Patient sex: F
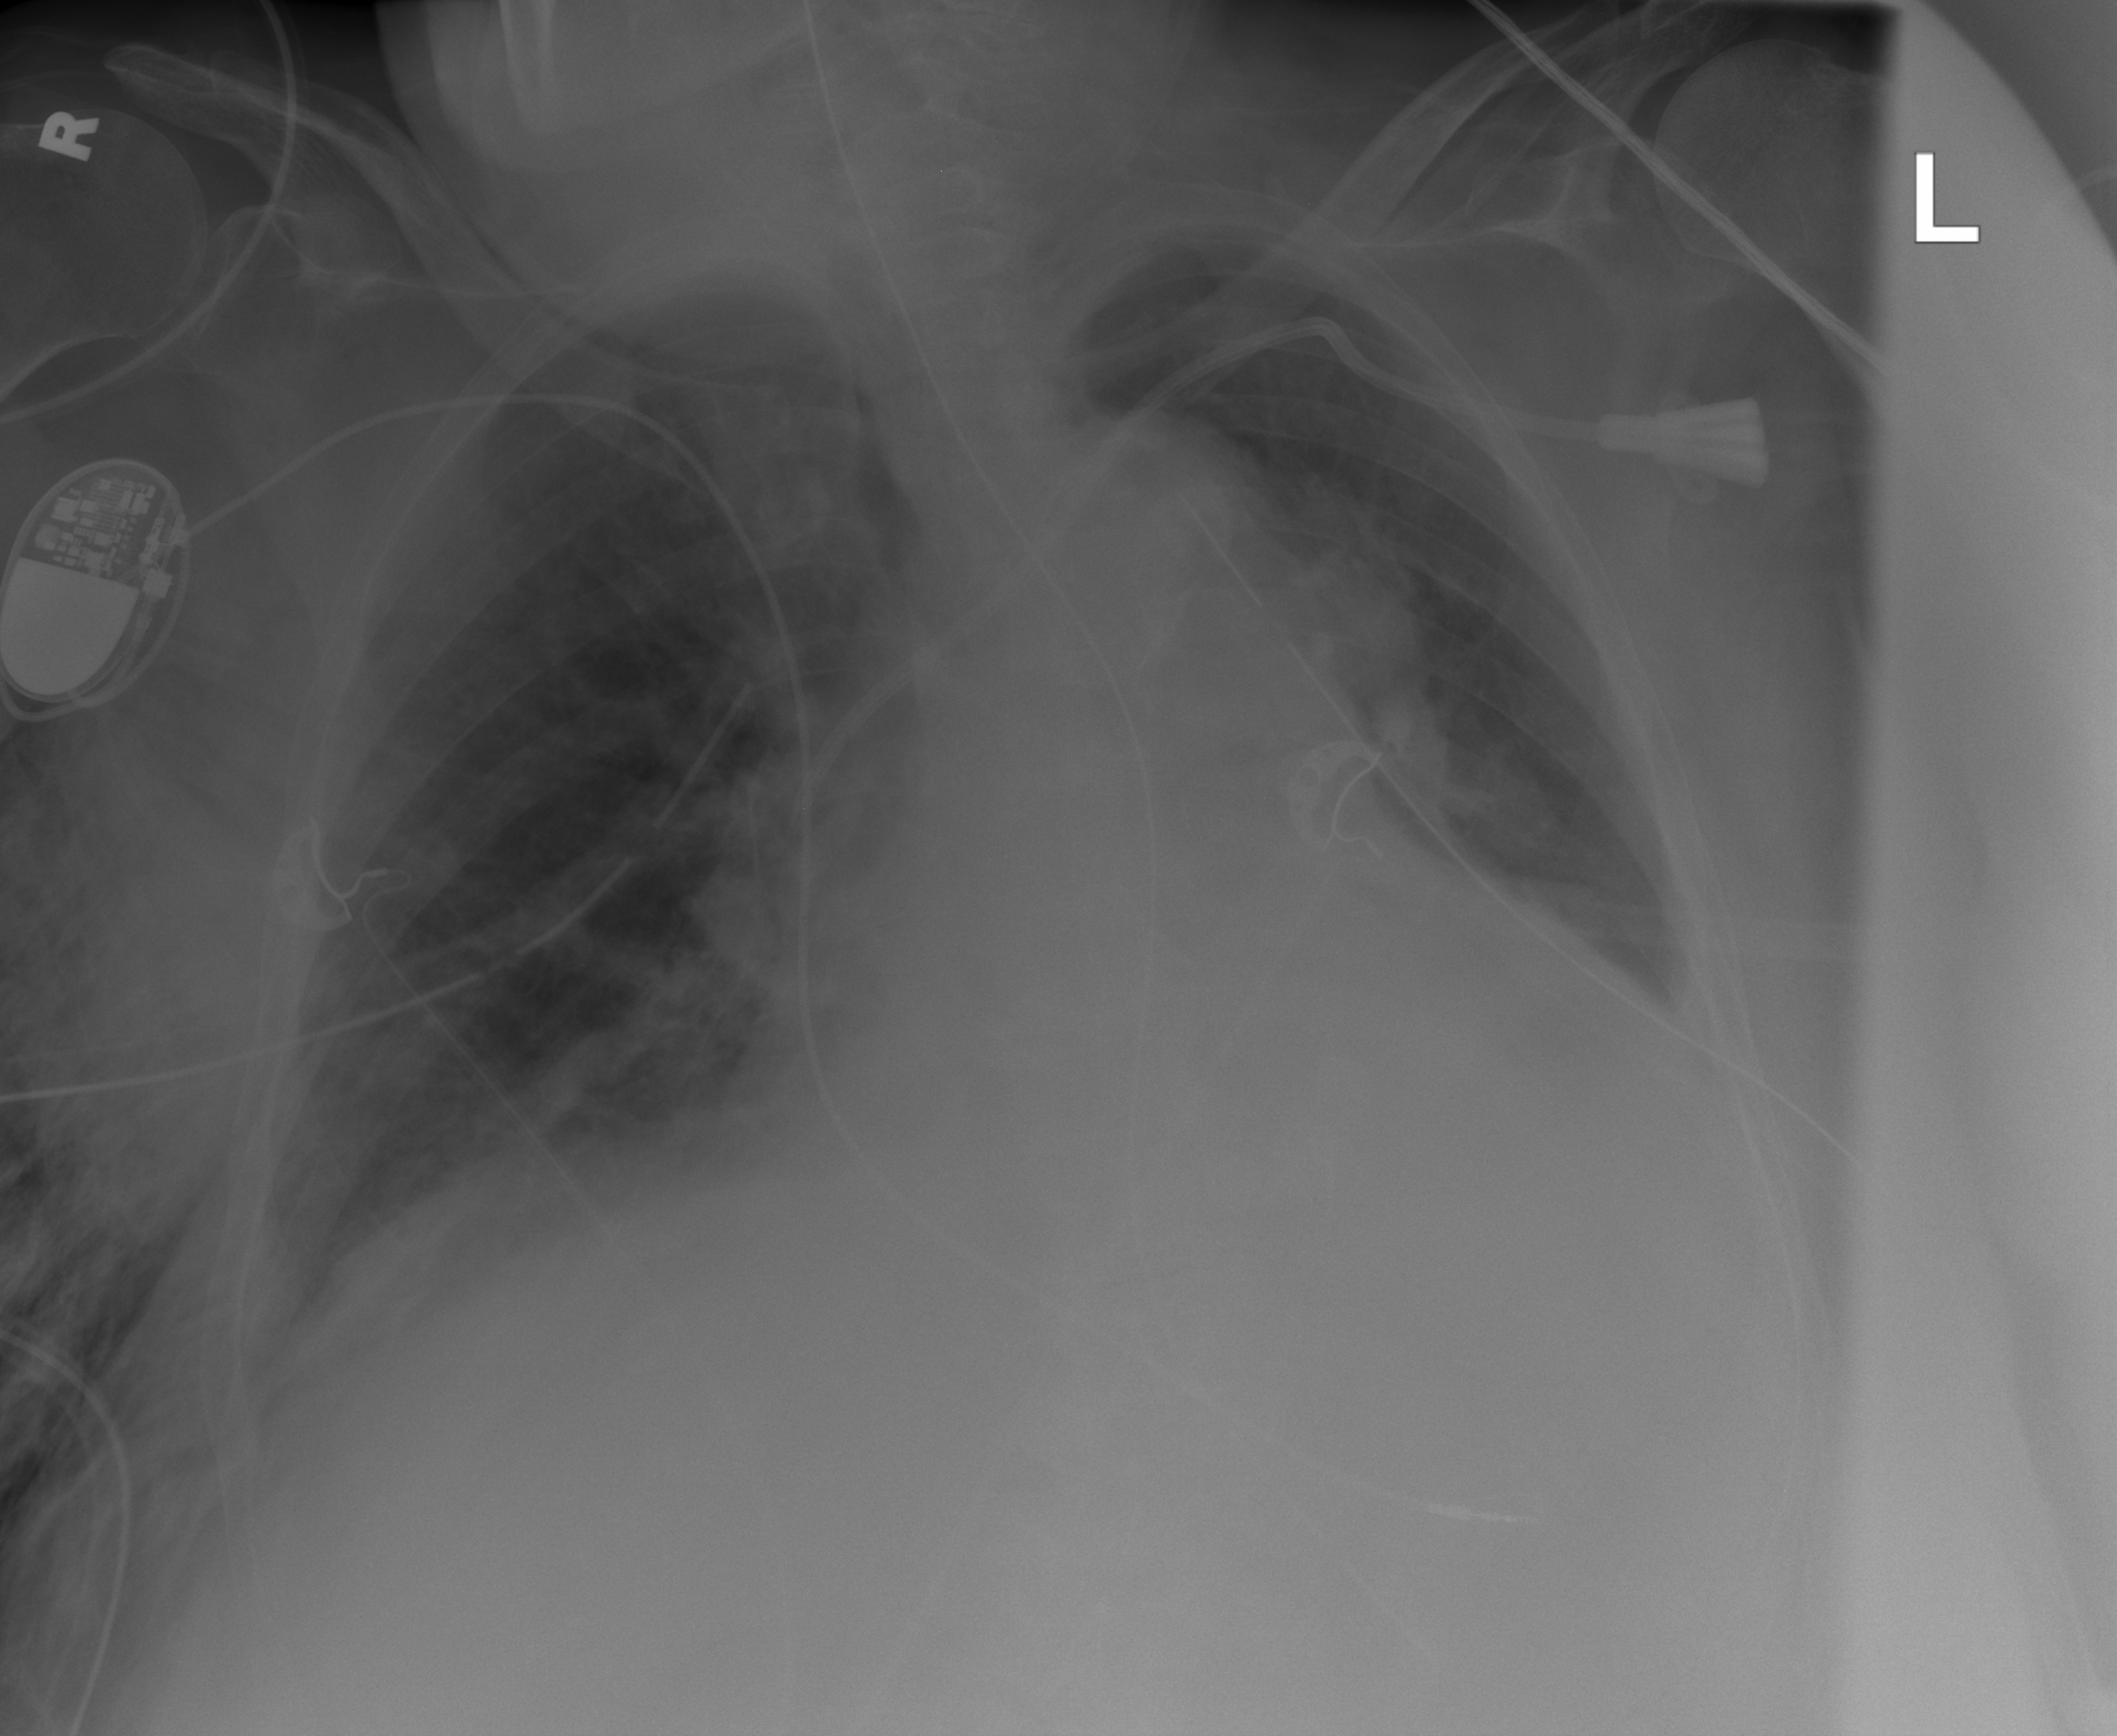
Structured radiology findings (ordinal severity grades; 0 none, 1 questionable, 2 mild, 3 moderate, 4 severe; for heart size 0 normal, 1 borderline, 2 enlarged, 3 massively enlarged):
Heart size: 2
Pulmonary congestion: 3
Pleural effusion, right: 2
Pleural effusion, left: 2
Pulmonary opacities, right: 0
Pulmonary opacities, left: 0
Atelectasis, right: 3
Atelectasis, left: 2